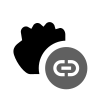
Cursor type: alias
OS/theme: linux-bibata
Variant: black